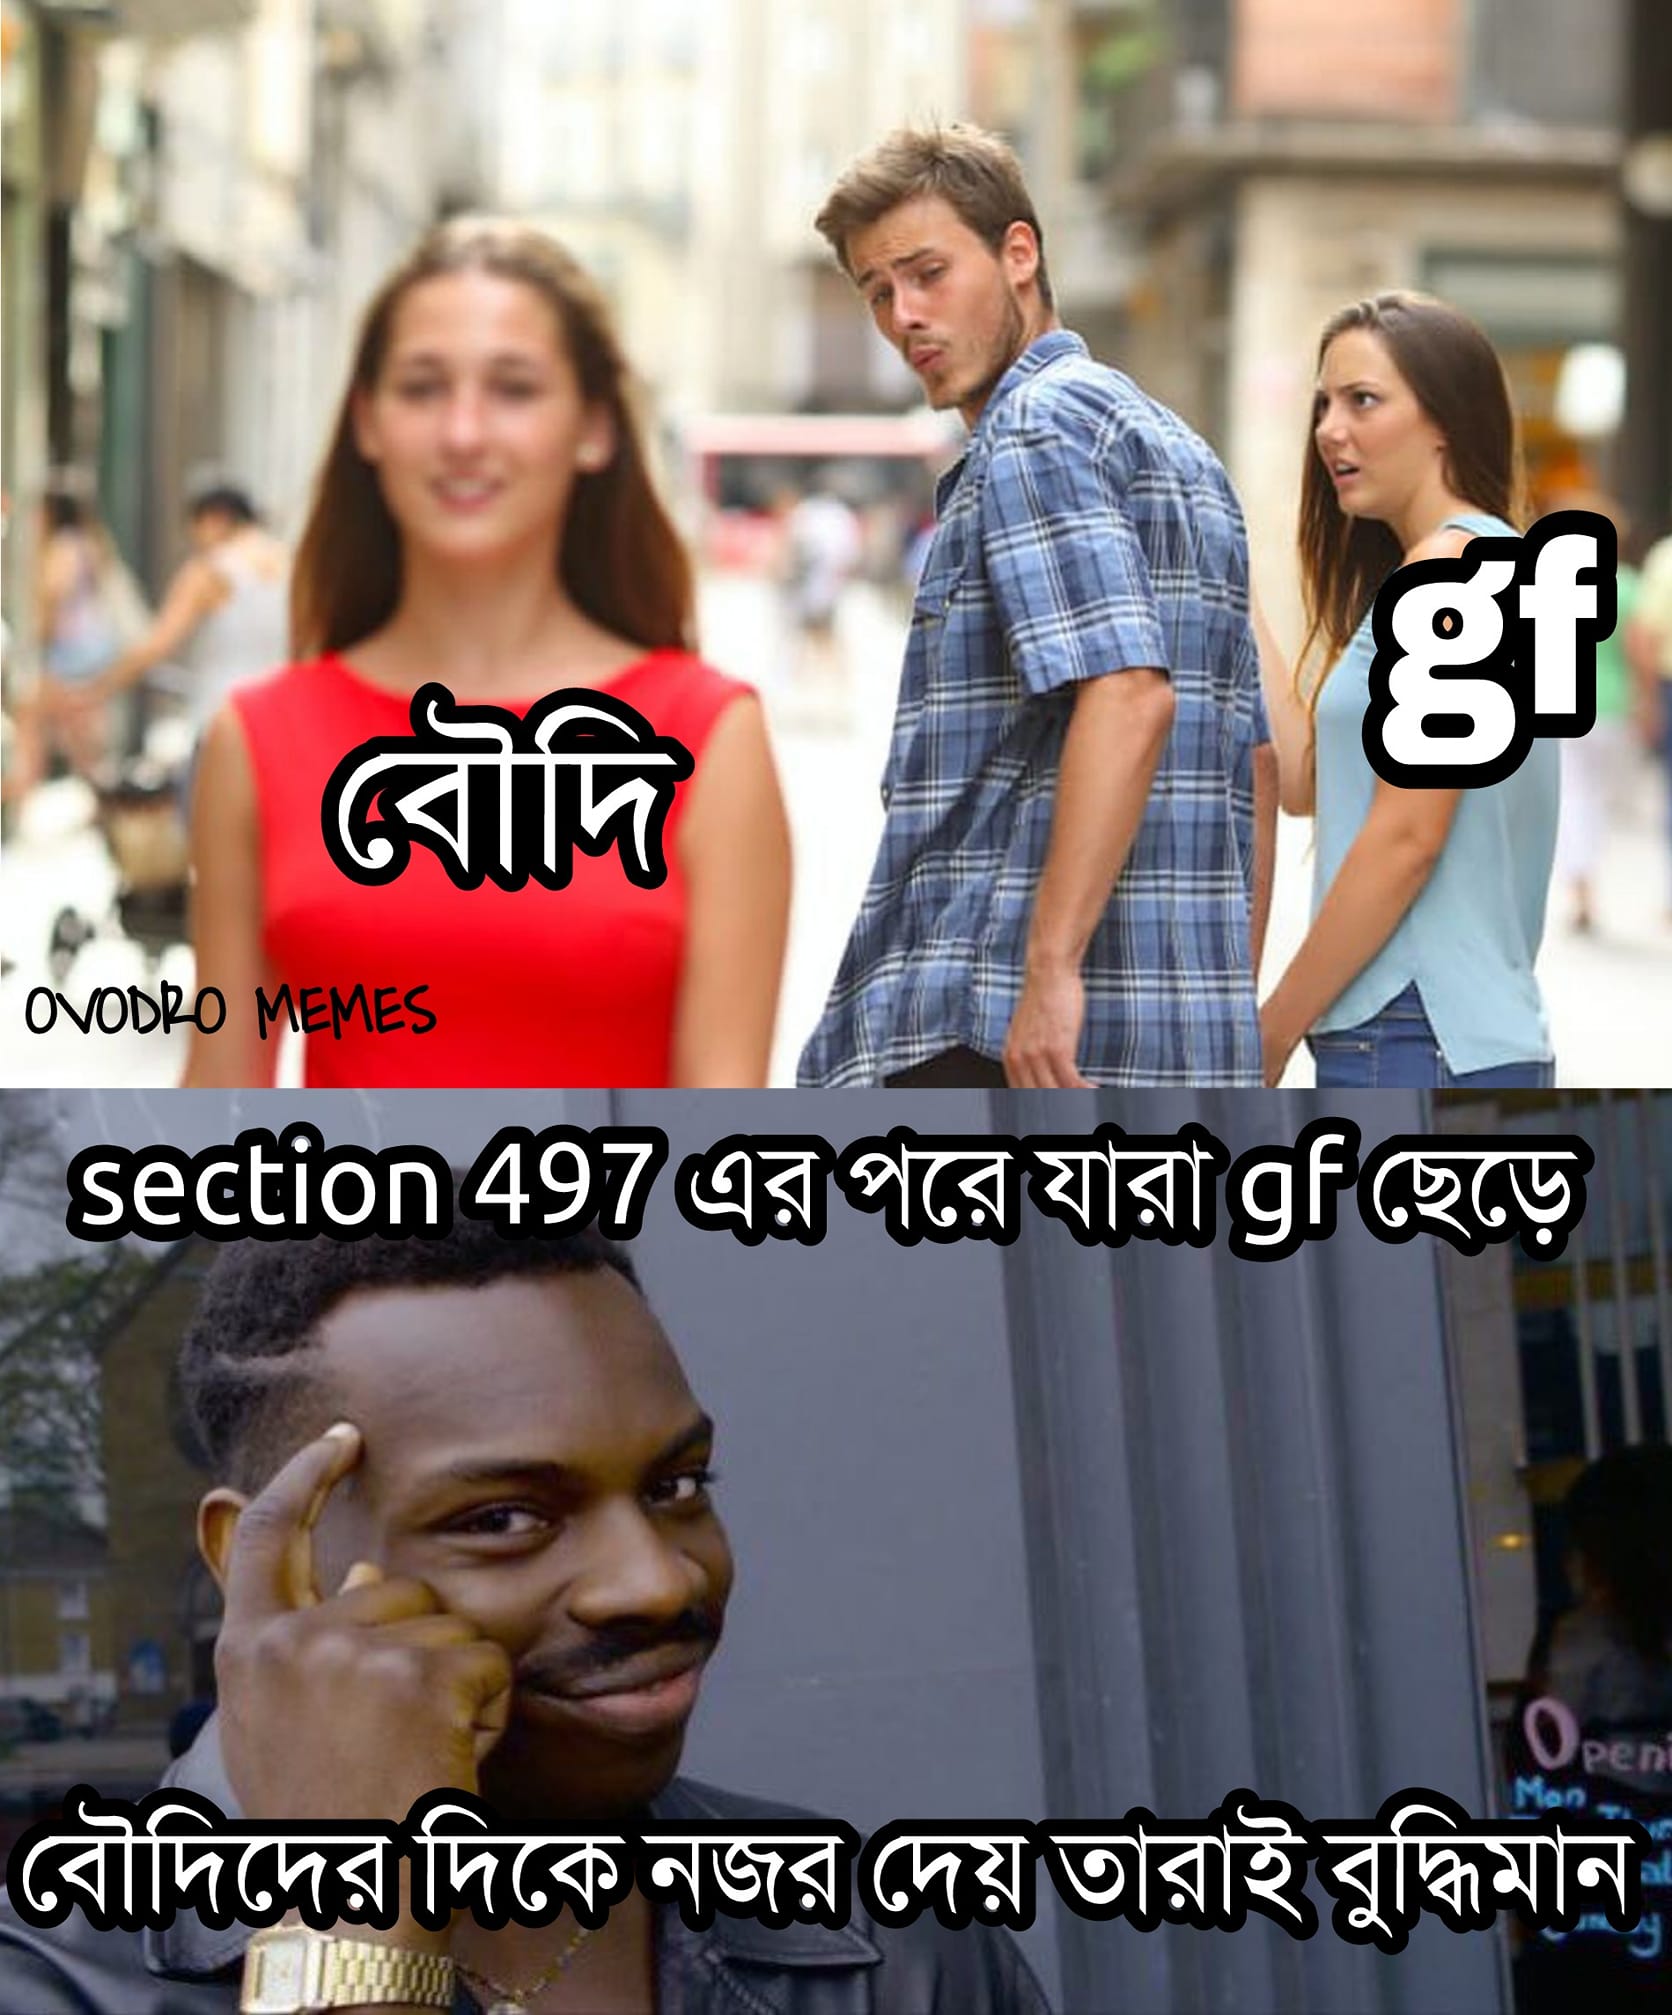
Caption: বৌদি   gf  section 497 এর পরে যারা gf ছেড়ে    বৌদিদের দিকে নজর দেয় তারাই বুদ্ধিমান
Label: non-hate